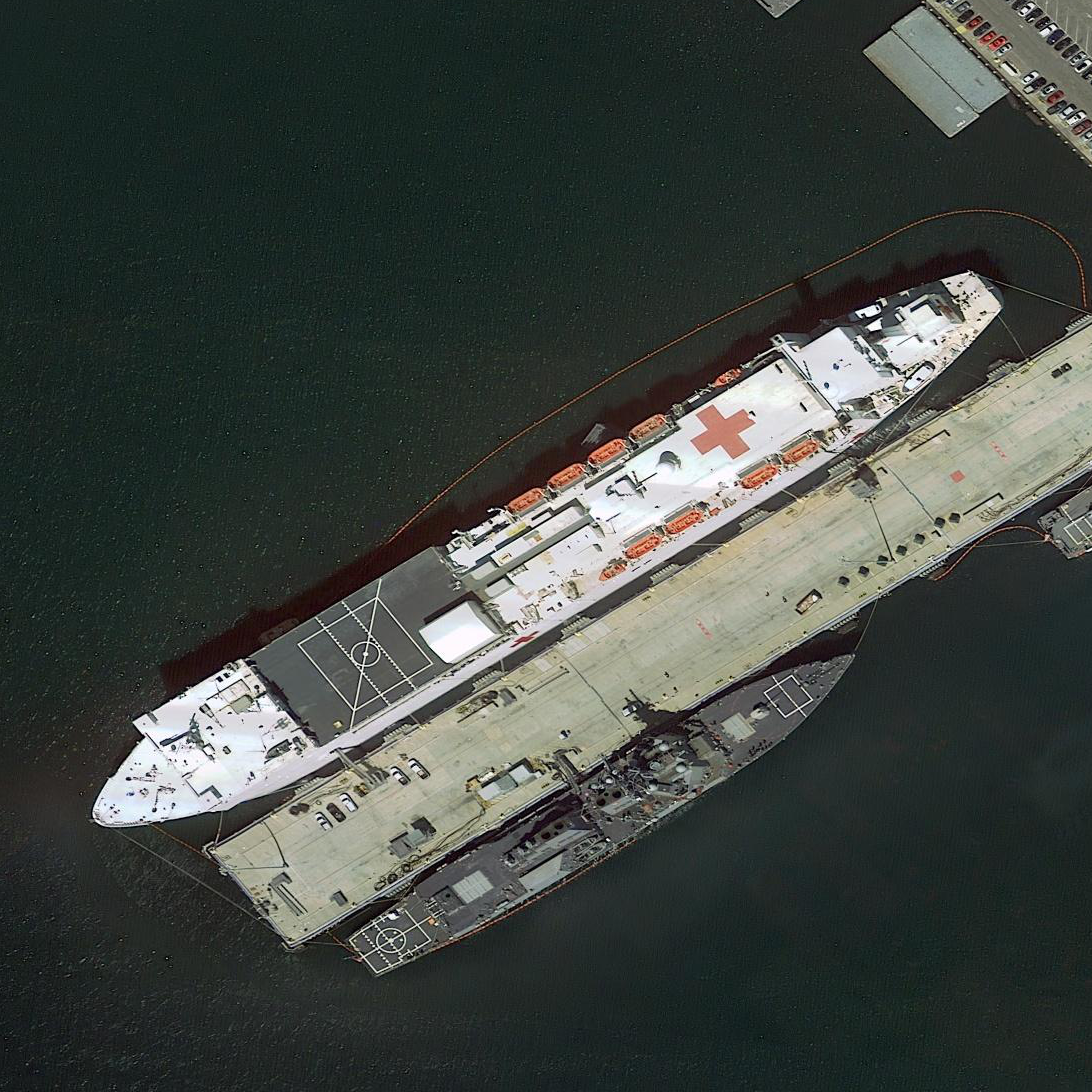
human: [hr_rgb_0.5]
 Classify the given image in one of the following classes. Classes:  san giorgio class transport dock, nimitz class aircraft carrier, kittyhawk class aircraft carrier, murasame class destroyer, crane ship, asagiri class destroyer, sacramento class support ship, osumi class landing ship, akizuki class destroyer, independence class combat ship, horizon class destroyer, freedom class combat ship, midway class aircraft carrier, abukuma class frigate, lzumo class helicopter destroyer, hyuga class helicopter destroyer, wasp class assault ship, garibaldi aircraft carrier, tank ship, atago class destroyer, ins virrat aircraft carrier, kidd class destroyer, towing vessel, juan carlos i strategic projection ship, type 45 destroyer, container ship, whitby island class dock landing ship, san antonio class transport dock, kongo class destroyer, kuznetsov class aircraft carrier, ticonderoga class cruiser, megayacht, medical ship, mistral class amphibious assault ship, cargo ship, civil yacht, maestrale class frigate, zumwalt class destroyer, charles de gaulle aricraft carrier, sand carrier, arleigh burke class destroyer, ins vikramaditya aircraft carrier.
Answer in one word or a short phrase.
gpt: Medical ship